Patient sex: F
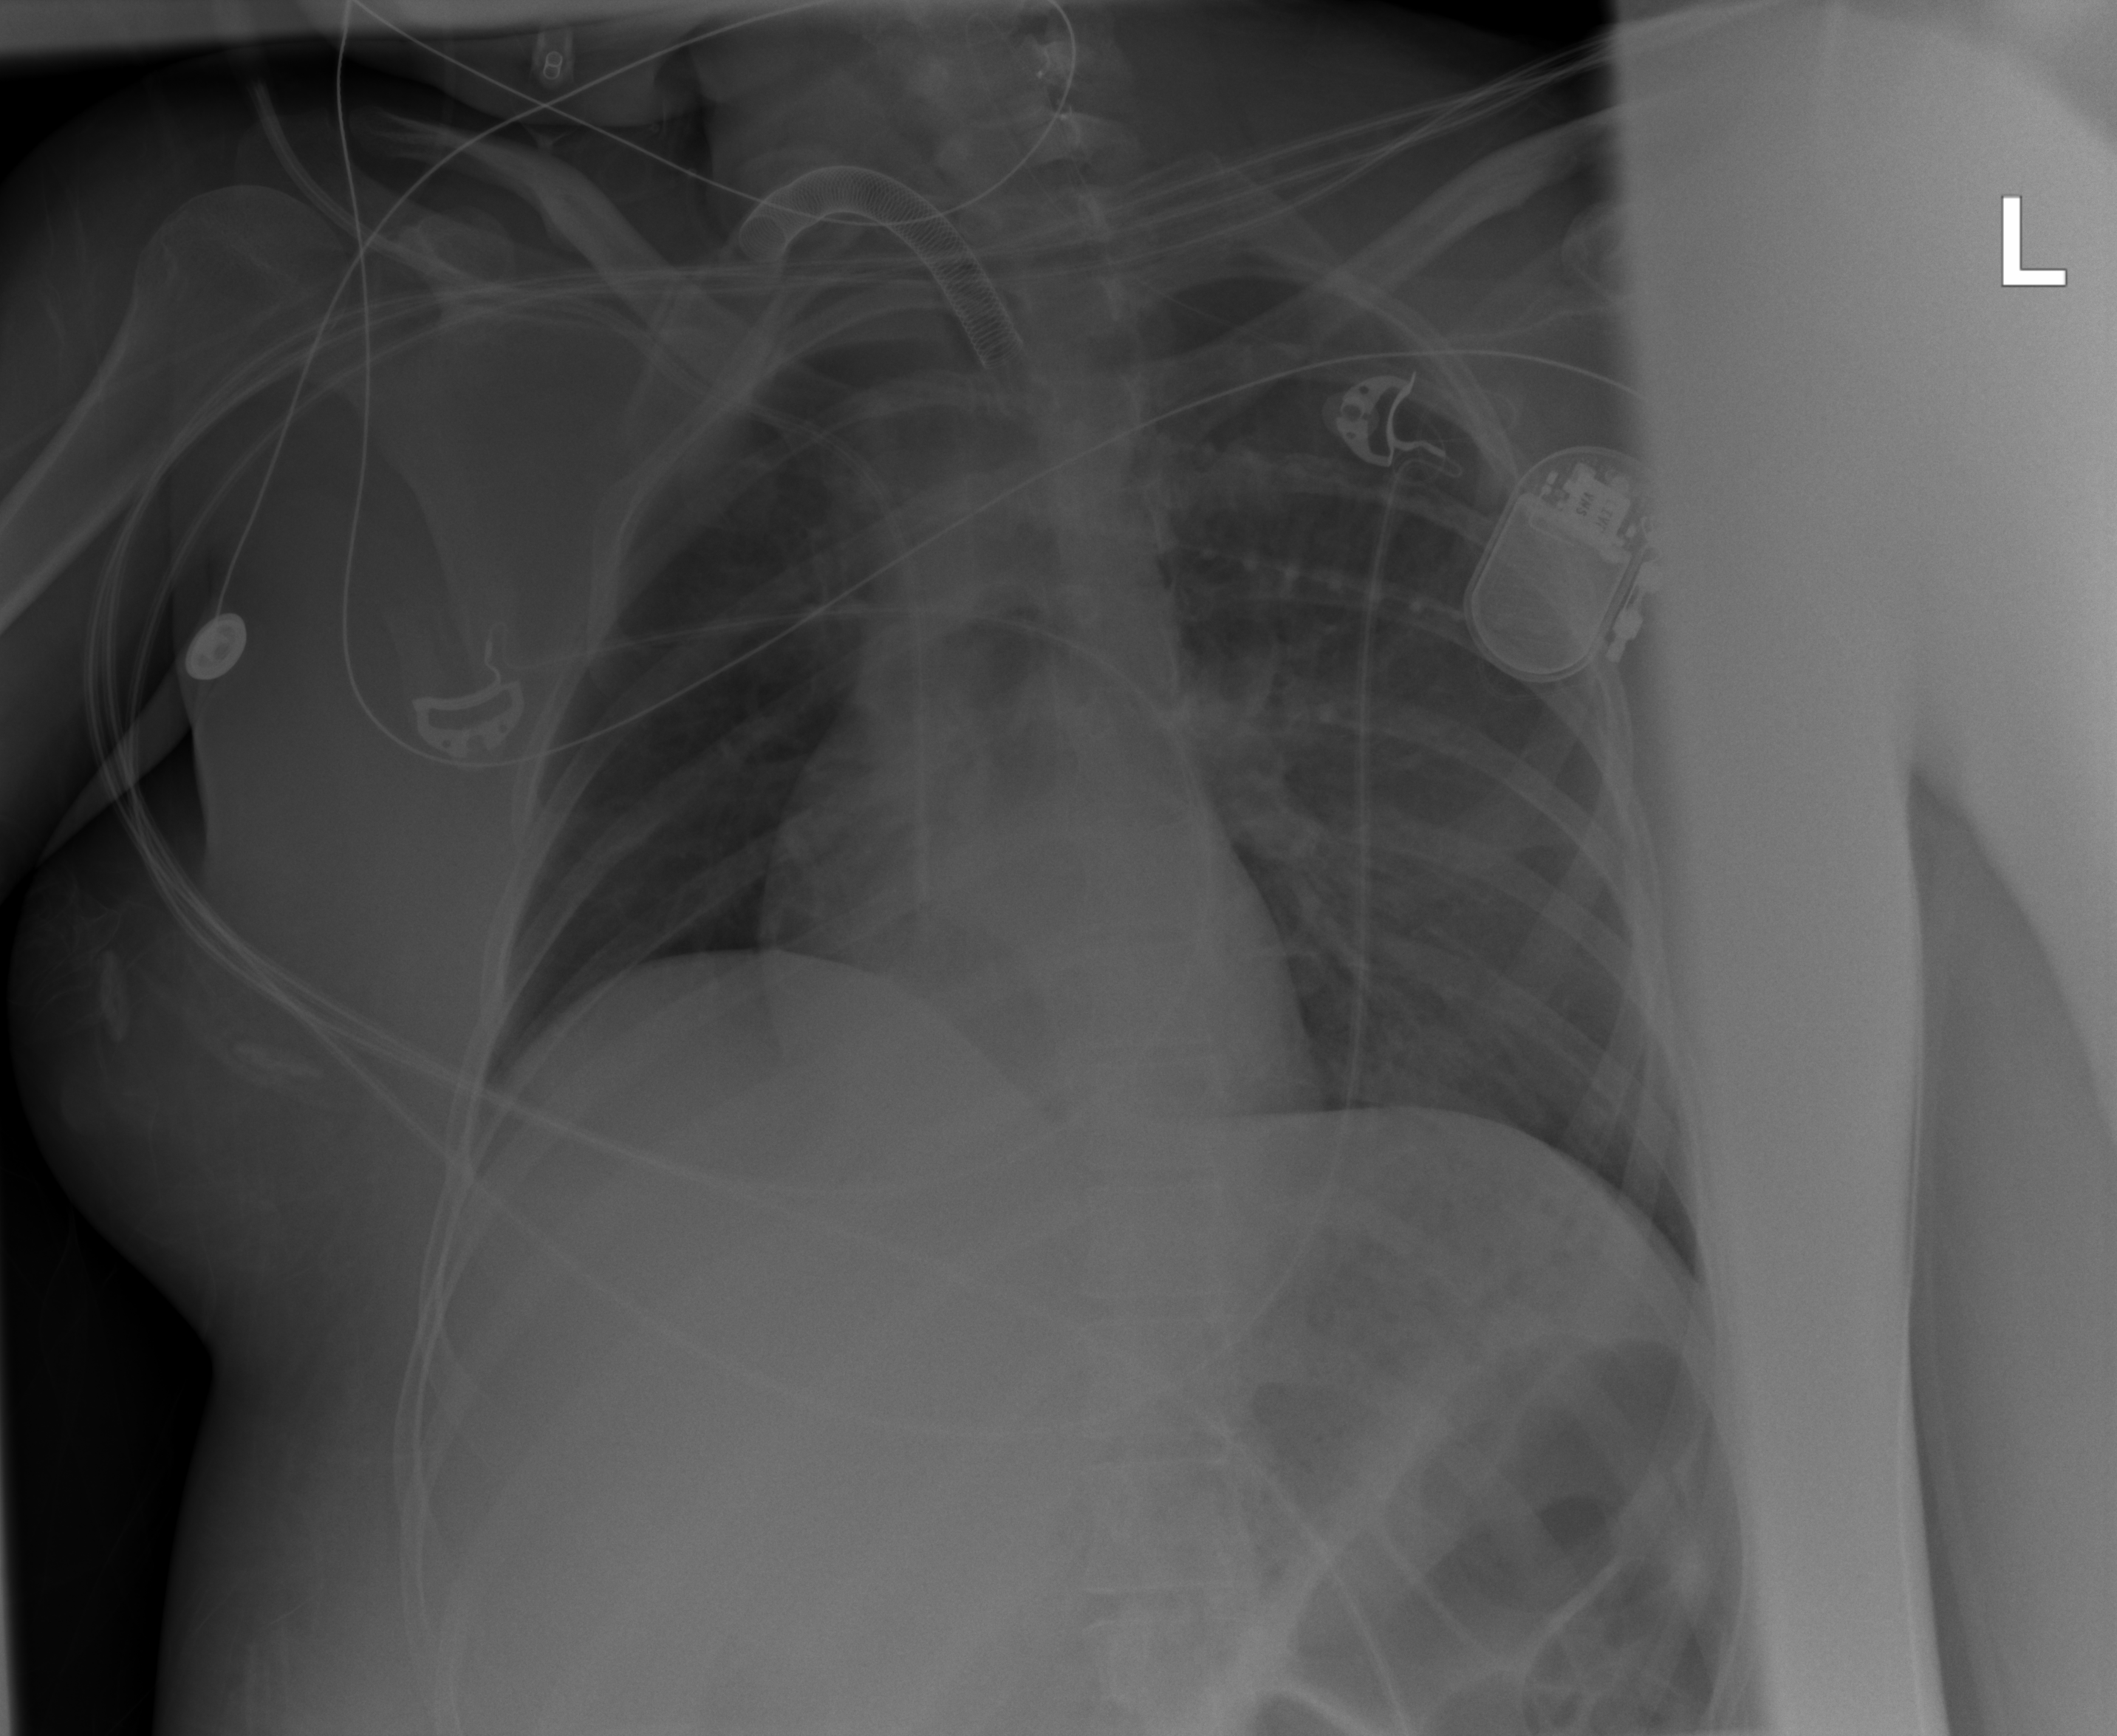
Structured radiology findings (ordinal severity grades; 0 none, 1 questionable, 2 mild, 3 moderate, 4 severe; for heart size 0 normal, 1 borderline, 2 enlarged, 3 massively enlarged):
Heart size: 0
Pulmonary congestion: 0
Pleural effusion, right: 0
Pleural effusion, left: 2
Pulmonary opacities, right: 0
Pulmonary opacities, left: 0
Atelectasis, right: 0
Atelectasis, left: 2